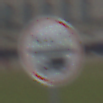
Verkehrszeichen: Mautpflicht
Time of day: Midday
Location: Outdoor (Suburban)
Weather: Overcast
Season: NotSpecified
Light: Natural